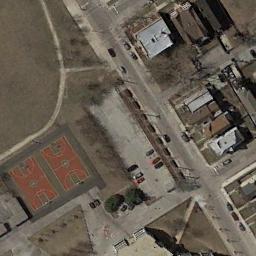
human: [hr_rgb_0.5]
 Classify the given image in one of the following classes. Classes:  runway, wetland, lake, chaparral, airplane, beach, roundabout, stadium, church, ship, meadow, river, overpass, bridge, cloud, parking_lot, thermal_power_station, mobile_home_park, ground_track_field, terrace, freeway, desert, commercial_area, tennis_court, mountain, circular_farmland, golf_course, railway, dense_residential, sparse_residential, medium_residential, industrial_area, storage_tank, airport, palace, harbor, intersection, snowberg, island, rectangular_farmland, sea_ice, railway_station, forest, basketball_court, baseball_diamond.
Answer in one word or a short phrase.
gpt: basketball_court